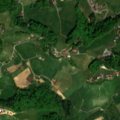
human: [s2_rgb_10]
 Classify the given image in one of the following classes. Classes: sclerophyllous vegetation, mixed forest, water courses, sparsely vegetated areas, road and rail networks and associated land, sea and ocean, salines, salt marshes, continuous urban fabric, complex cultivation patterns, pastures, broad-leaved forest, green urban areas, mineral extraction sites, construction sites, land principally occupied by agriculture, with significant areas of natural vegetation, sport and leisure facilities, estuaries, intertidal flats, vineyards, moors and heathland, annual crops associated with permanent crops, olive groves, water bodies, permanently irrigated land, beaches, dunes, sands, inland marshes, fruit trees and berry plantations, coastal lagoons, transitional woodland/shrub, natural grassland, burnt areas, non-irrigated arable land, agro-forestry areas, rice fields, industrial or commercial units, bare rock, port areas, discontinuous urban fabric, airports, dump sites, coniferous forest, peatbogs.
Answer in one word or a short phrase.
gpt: vineyards, pastures, broad-leaved forest